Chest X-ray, PA view. Patient: 40 years old, sex M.
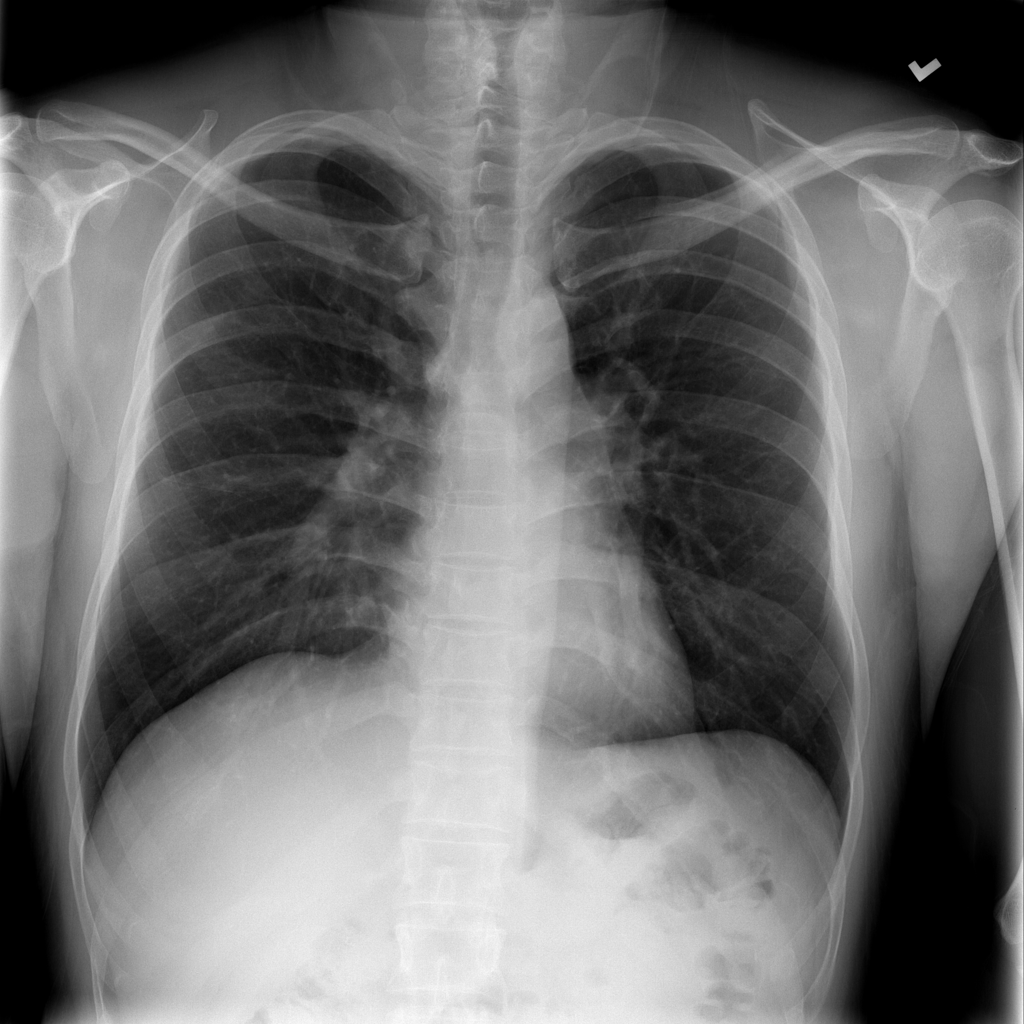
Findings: No Finding